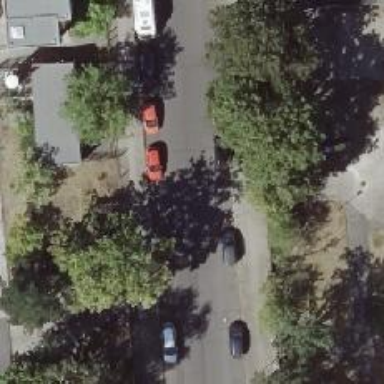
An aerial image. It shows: Residential road with parallel parking lanes on both sides. The surface of the road is asphalt.